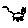
Label: cat